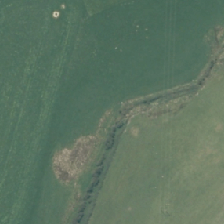
Land cover: herbaceous_freshwater_vege